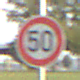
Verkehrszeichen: Geschwindigkeit50
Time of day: SunriseSunset
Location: Outdoor (Suburban)
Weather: PartlyCloudy
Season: NotSpecified
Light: Natural